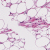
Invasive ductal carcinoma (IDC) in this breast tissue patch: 0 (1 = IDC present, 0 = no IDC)